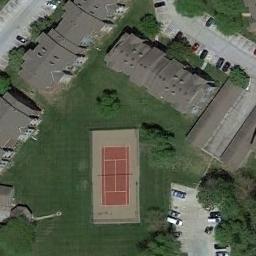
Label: tennis_court